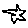
Label: star